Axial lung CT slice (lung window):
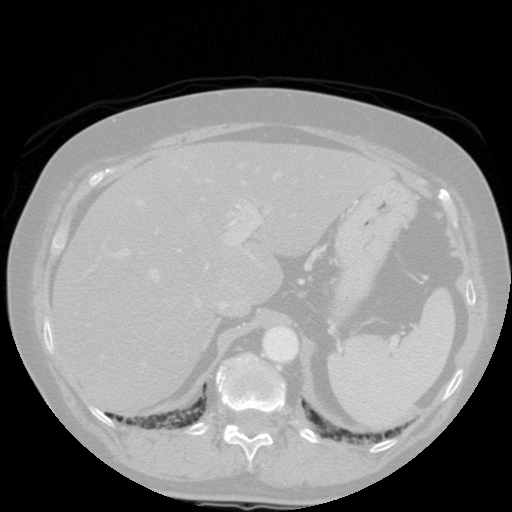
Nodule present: no